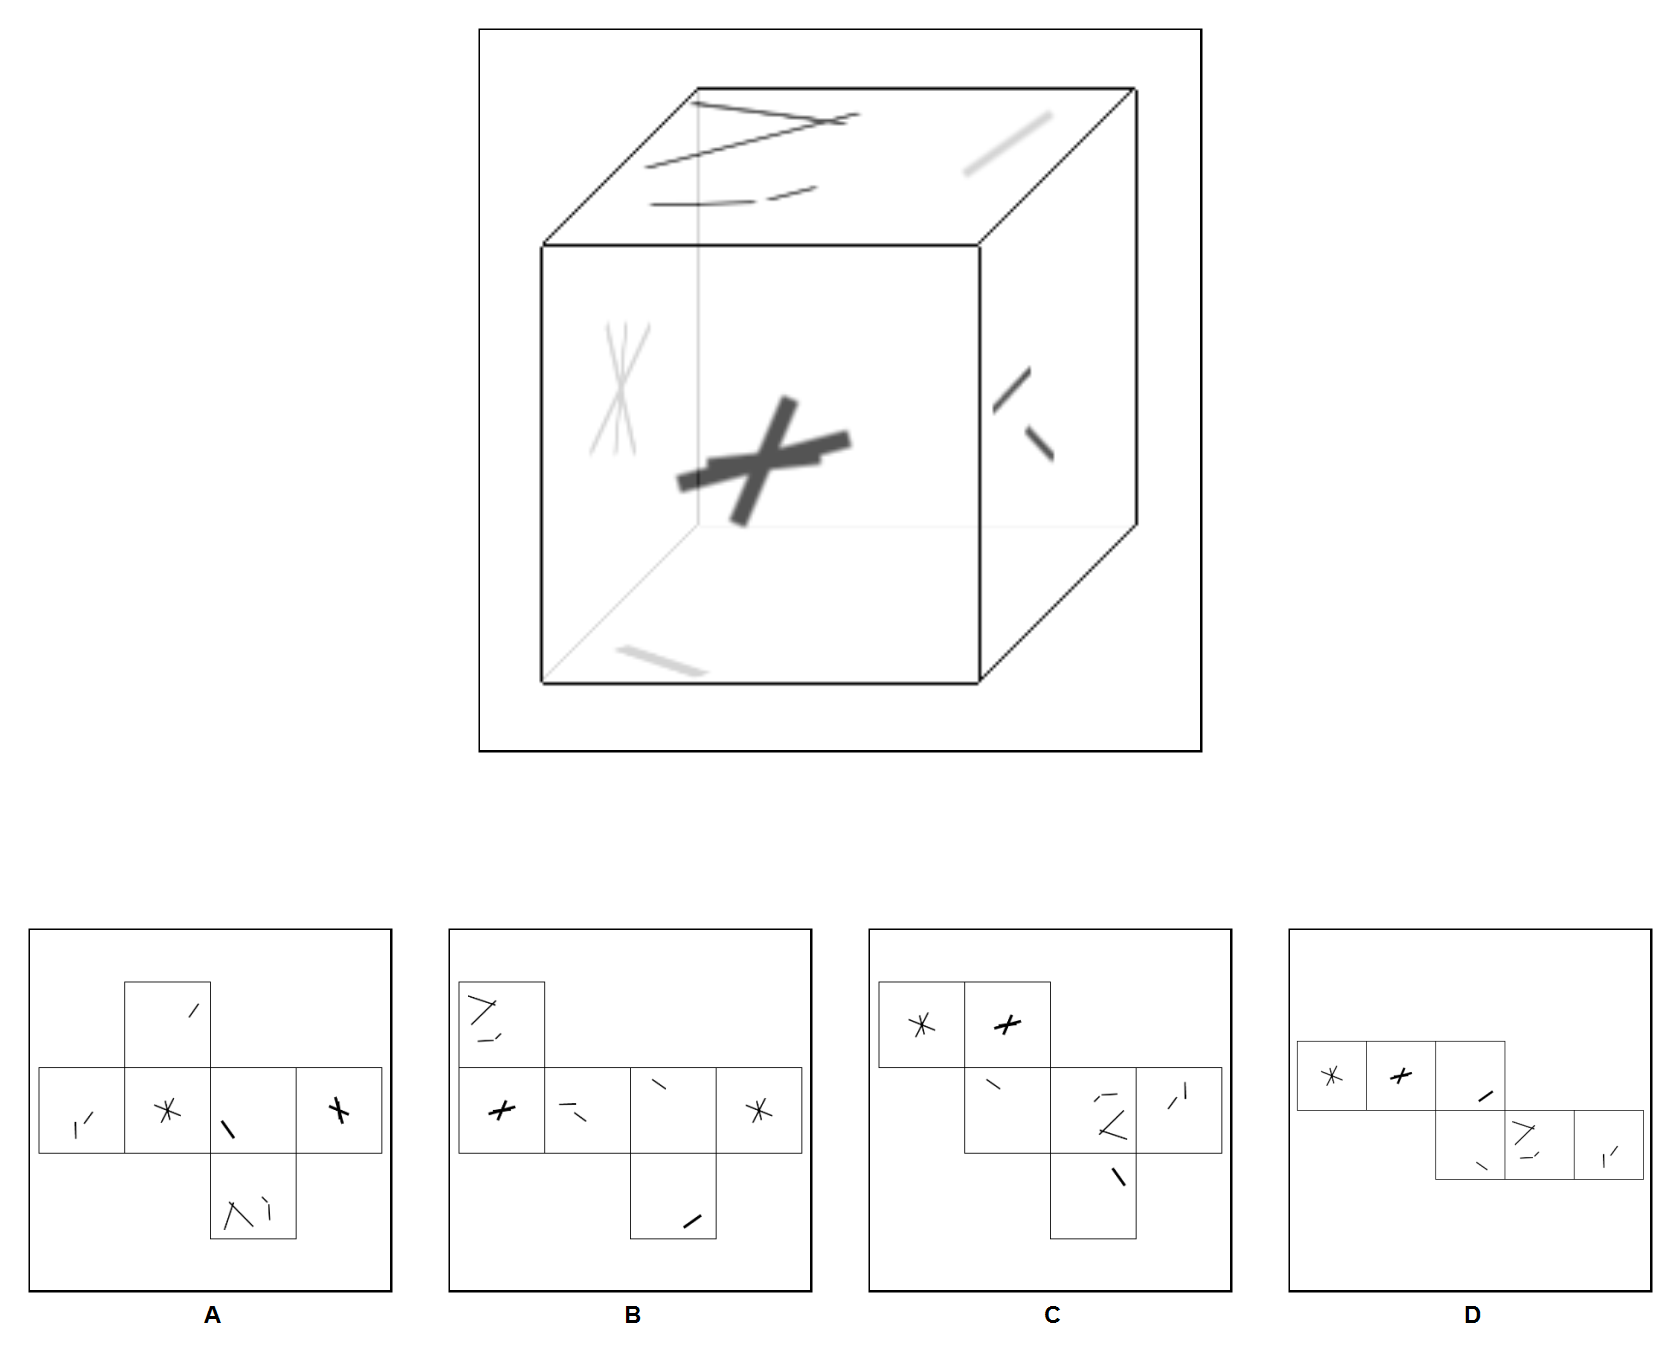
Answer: B